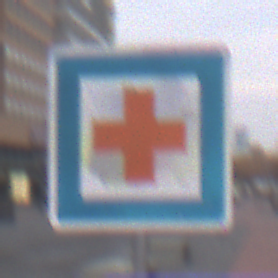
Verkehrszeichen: ErsteHilfe
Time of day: MorningAfternoon
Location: Outdoor (Urban)
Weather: Overcast
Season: NotSpecified
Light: Natural